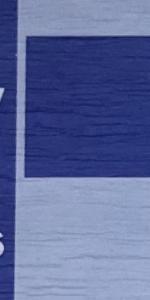
Label: Empty